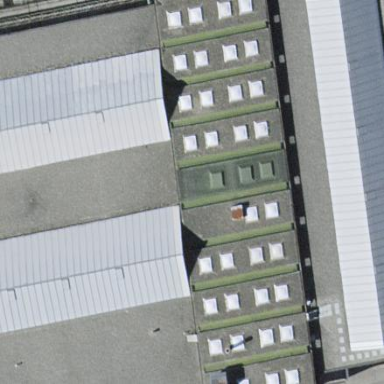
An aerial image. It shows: Workshop building located near railway.